Question: I have the types 'Rock', 'Paper', and 'Scissors'. These are components, or "hands" of the Rock, Paper, Scissors game. Given two players' hands the game must decide who wins. How do I solve the problem of storing this chain chart

without coupling the various hands to each other? The goal is to allow adding a new hand to the game (Jon Skeet, for instance) without changing any of the others.
I am open to any idea of proxies, but not to large switch statements or duplication of code. For instance, introducing a new type that manages the chain's comparisons is fine as long as I don't need to change it for every new hand I add. Then again, if you can rationalize having a proxy that must change for every new hand or when a hand changes, that is welcome as well.
This is sort of a Design 101 problem, but I am curious what solutions people can come up with for this. Obviously, this problem can easily scale to much larger systems with many more components with any arbitrarily complex relationships among them. That's why I'm laying a very simple and concrete example to solve. Any paradigm used, OOP or otherwise, is welcome.
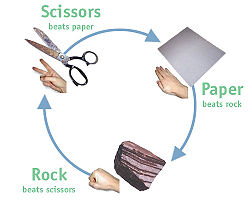
Answer: Have a GameStrategy class that implements a Win method. The win method takes a list of Hands, and returns either a Hand -- if there is a winner -- or null if the game was a tie. I think the winning strategy is not really a property of the hand, but of the game. Incorporate the determination of a winner of a pair of hands into the GameStrategy class.
: potential strategy
'''
public enum RPSEnum { Rock, Paper, Scissors }
private RPSEnum FirtRPS = RPSEnum.Rock;
private RPSEnum LastRPS = RPSEnum.Scissors;
public Hand Win( Hand firstPlayer, Hand secondPlayer )
{
if (firstPlayer.Value == FirstRPS
&& secondPlayer.Value == LastRPS)
{
return firstPlayer;
}
else if (secondPlayer.Value == FirstRPS
&& firstPlayer.Value == LastRPS)
return secondPlayer;
}
else
{
int compare = (int)firstPlayer.Value - (int)secondPlayer.Value;
if (compare > 0)
{
return firstPlayer;
}
else if (compare < 0)
{
return secondPlayer;
}
else
{
return null;
}
}
}
'''
To add a new hand value, just add the value to RPSEnum in the proper sequence. If it is the new "lowest" hand, update FirstRPS. If it is the new "highest" hand, update LastRPS. You shouldn't need to change the actual algorithm at all.
NOTE: this is more complex than it needs to be for just three values, but the requirement was additional values be able to be added without updating much code.